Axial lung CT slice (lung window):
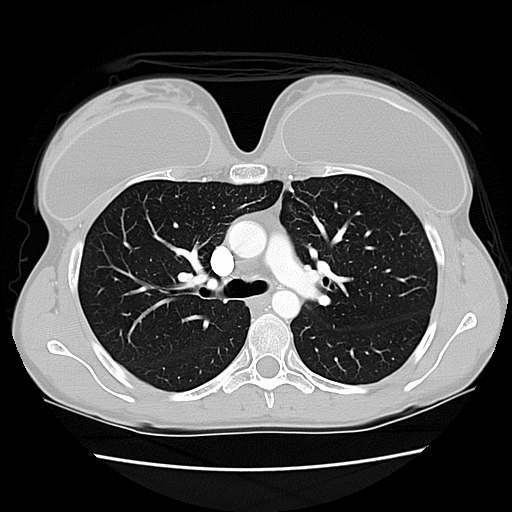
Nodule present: no